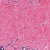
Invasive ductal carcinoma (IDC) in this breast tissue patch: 0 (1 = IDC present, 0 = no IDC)